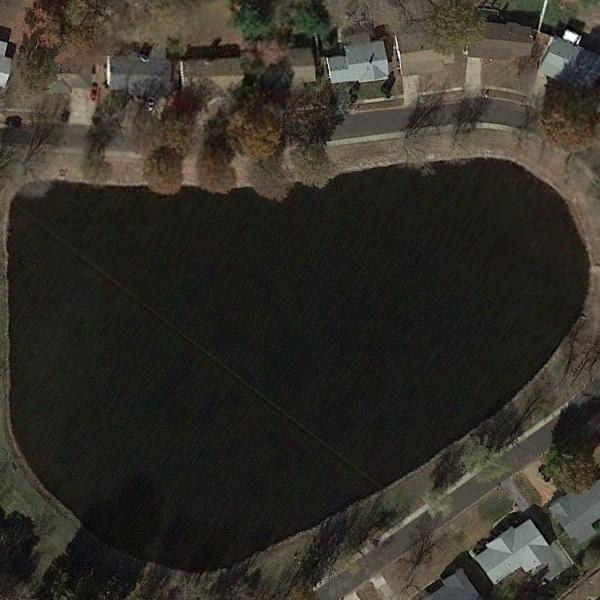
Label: Pond